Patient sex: M
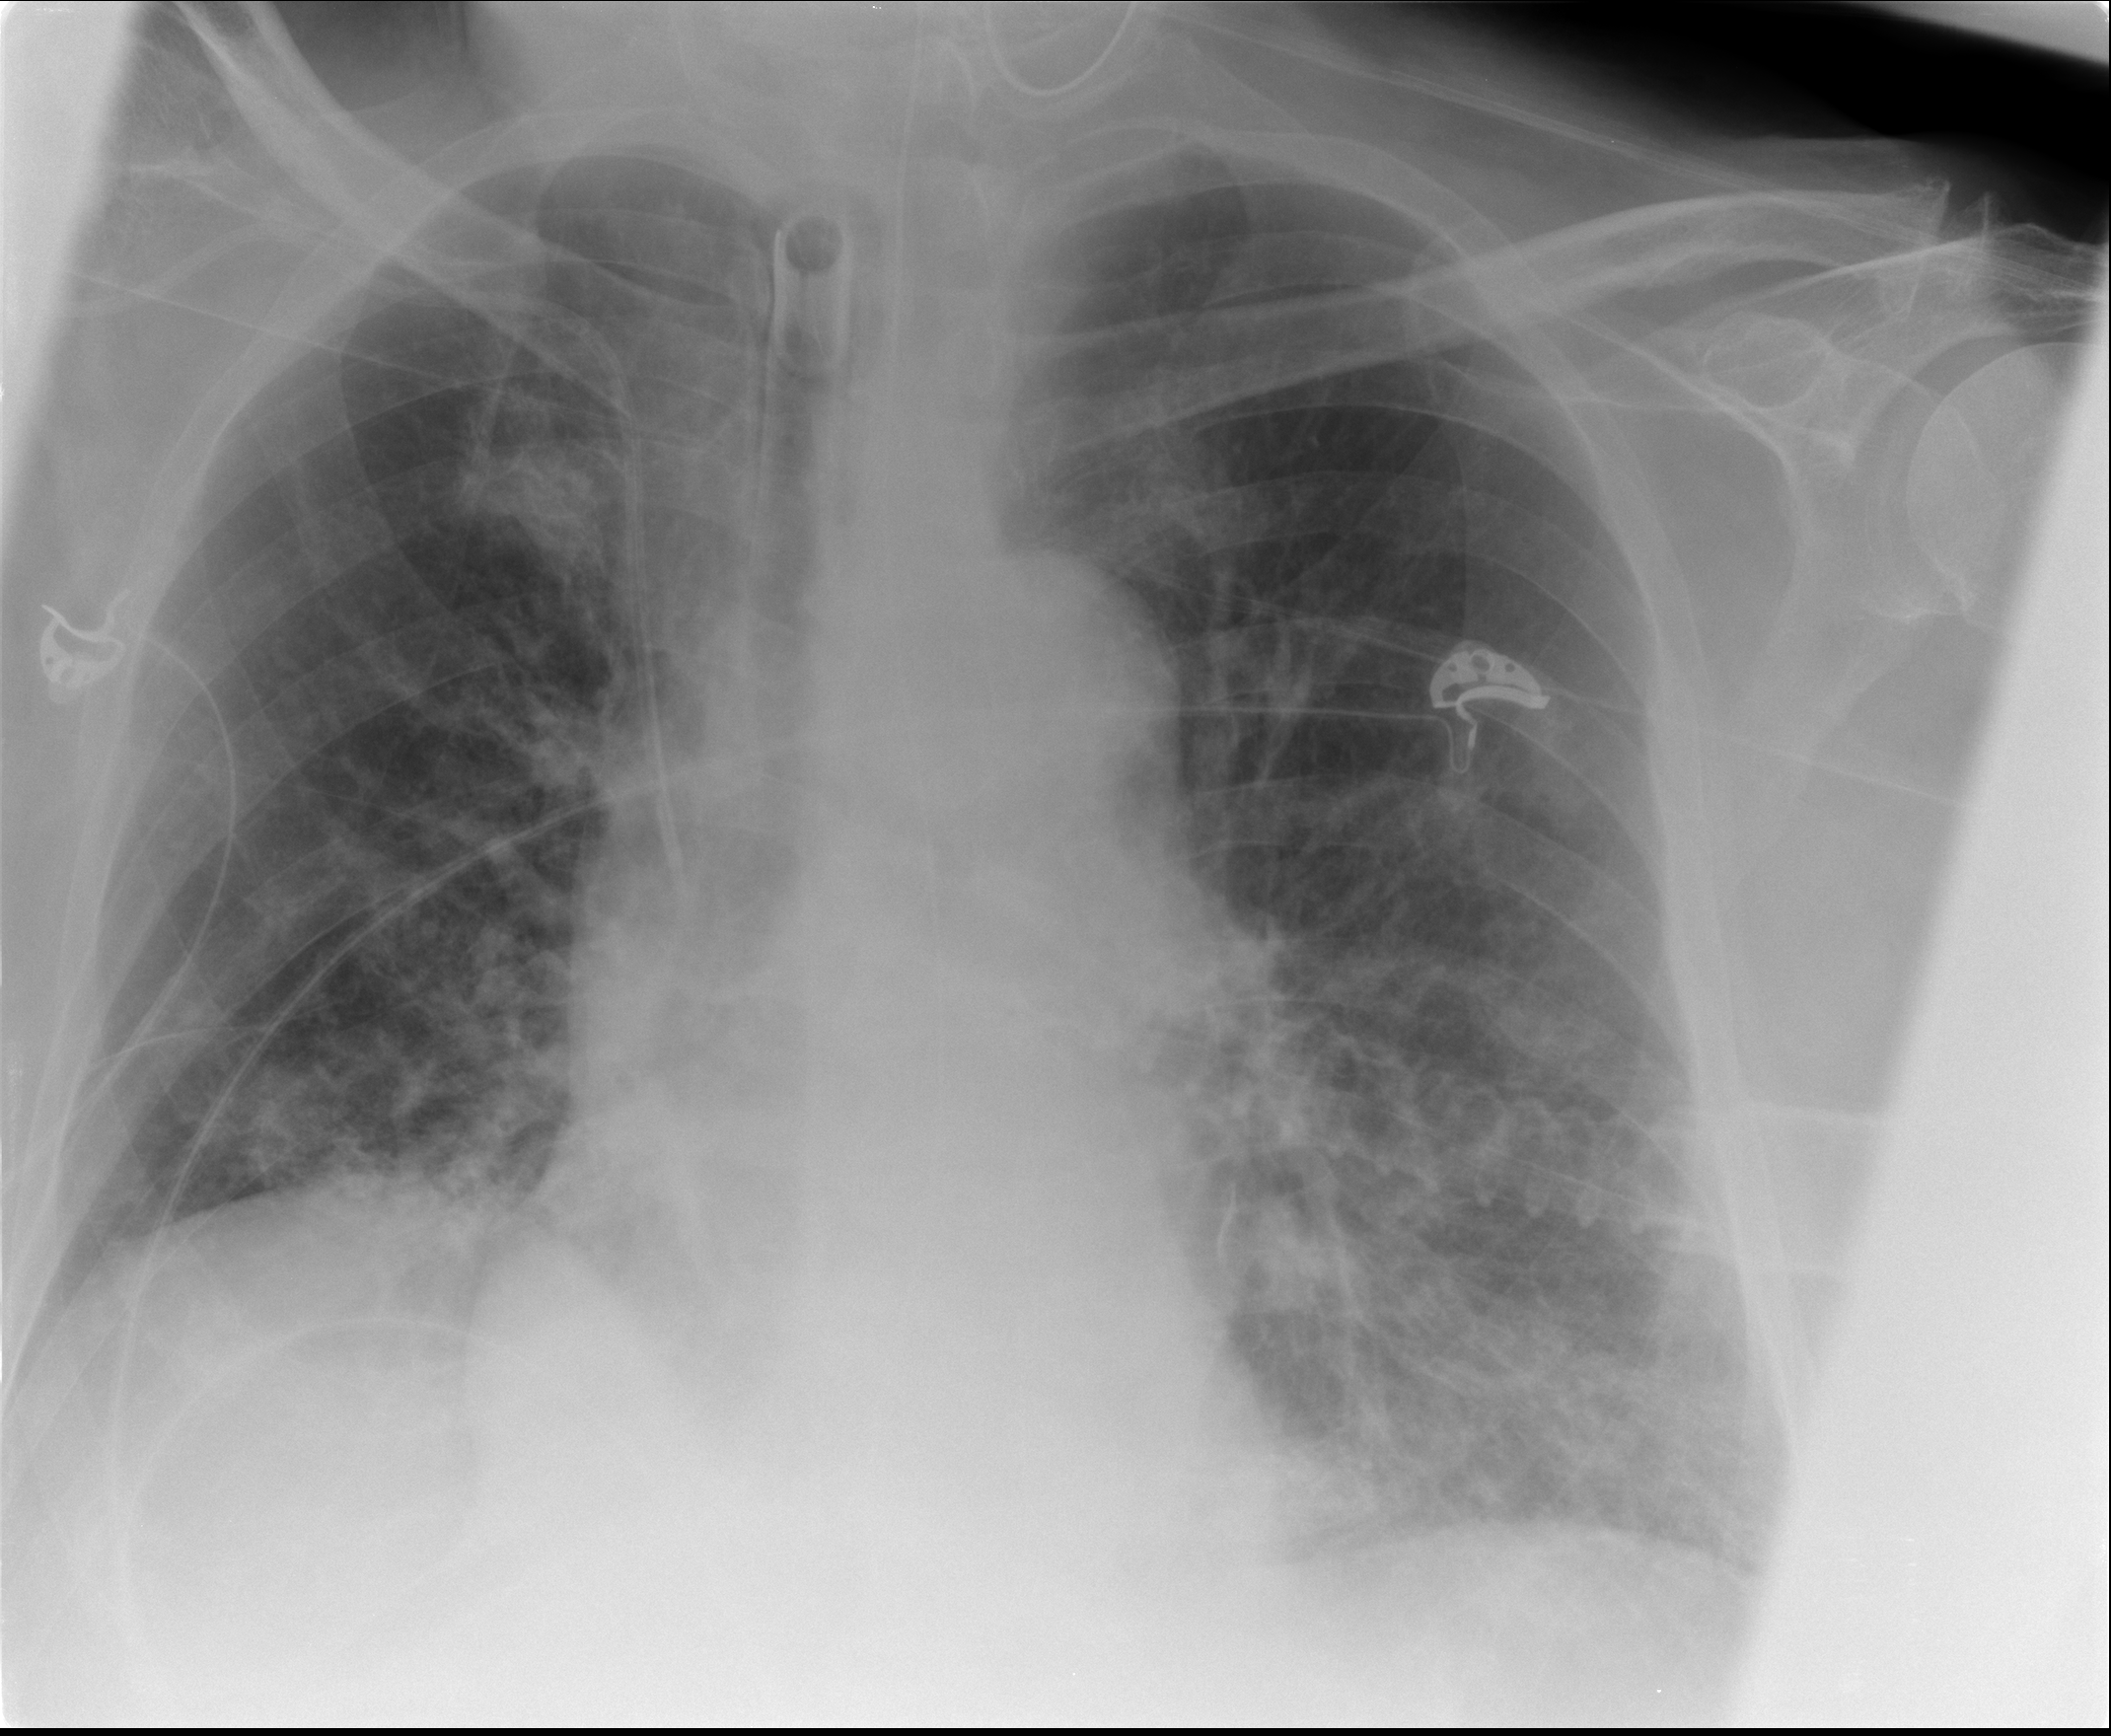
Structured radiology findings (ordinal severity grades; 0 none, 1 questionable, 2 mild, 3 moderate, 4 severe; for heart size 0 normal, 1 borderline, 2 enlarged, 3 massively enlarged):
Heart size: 0
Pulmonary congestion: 3
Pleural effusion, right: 0
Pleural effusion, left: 0
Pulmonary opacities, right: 2
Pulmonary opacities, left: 2
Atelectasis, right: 2
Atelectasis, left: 2